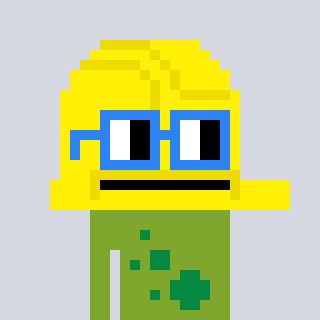
a pixel art character with square blue glasses, a construction helmet-shaped head and a slimegreen-colored body on a cool background